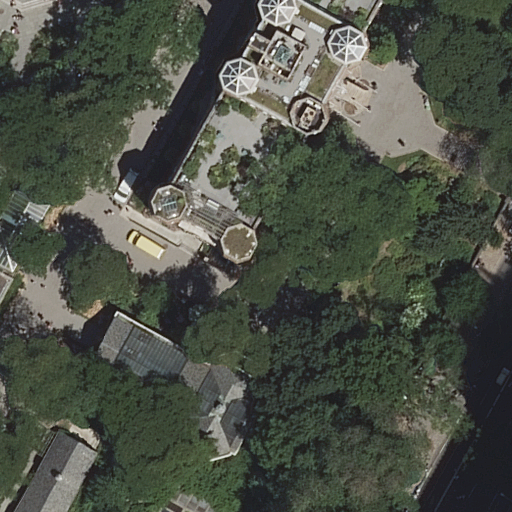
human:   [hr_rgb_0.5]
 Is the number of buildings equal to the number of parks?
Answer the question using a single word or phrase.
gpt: no

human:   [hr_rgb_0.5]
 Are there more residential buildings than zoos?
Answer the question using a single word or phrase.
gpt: no

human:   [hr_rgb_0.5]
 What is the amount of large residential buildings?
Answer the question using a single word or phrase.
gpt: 0

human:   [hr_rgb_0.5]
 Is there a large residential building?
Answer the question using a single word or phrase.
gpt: no

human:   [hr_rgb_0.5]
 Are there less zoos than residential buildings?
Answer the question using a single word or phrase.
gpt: no

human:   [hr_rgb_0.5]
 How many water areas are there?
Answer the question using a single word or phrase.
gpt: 0

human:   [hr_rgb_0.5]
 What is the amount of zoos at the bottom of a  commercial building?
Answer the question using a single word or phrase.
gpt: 0

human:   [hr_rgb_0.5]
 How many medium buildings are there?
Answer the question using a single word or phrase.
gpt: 1

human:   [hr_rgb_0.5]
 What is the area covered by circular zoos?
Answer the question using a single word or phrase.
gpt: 0m2

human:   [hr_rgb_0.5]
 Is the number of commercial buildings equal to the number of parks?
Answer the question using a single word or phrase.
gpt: no

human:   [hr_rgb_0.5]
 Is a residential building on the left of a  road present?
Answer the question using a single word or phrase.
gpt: no

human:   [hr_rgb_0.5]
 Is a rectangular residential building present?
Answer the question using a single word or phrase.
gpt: no

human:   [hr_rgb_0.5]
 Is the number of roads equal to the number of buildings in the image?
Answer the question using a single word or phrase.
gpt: no

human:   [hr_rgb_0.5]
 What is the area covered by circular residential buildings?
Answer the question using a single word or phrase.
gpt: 0m2

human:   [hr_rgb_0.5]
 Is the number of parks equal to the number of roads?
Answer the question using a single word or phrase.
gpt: no

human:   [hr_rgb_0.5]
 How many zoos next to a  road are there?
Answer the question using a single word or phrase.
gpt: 1

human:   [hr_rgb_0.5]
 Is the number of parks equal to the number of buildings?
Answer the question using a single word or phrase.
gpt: no

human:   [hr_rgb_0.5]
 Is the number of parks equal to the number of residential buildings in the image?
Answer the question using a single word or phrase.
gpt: no

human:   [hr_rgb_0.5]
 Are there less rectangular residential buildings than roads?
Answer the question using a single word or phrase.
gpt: yes

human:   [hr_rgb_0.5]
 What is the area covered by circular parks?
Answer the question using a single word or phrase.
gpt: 0m2

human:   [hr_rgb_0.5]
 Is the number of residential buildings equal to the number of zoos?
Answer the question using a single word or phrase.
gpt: no

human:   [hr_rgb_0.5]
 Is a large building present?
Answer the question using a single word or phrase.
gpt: yes

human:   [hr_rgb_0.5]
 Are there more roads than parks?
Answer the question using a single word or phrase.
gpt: yes

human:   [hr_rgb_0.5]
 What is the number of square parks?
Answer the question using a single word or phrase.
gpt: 0

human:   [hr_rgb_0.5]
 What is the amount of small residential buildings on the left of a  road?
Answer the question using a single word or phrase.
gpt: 0

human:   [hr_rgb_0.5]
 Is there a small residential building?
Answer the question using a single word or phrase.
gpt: no

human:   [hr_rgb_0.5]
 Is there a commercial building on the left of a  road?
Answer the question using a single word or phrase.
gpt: no

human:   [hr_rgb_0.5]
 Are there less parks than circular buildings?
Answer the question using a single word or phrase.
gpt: no

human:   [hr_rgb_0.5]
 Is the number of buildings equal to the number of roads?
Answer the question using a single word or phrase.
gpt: no

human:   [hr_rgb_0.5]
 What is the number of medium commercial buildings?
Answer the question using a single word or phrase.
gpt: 0

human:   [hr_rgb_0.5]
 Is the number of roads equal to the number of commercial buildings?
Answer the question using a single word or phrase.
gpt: no

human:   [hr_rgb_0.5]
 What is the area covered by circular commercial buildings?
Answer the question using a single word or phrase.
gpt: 0m2

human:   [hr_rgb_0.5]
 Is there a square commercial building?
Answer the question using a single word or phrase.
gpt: no

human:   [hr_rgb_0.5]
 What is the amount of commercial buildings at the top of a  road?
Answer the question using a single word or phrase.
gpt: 0

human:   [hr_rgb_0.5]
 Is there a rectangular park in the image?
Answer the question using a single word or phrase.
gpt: yes

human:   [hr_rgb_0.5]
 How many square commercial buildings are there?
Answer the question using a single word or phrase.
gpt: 0